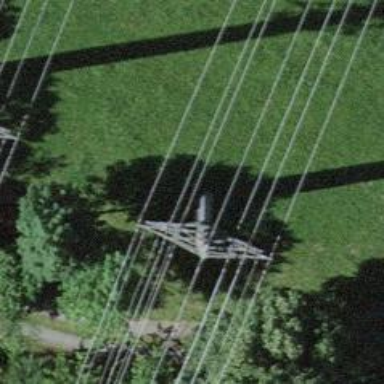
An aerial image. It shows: Towering power structure.